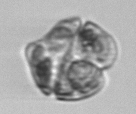
Label: Karenia